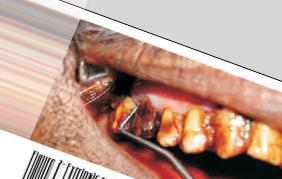
Condition: Tooth Discoloration